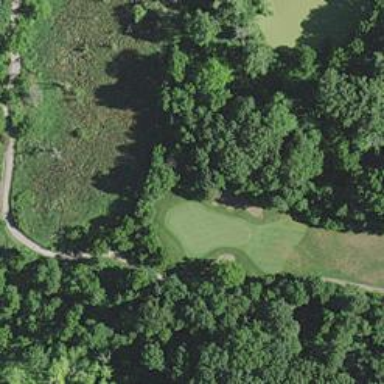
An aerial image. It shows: Golf hole.